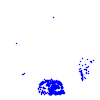
Particle: electron